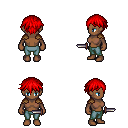
a pixel art fantasy rpg character, female body template, human, dark skin, leather shoulder armor, teal pants, red short bangs hairstyle, dagger, four views (front, back, left, right), 2x2 character sprite sheet, small pixel art, hard edges, no anti-aliasing